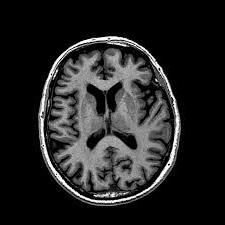
Label: notumor